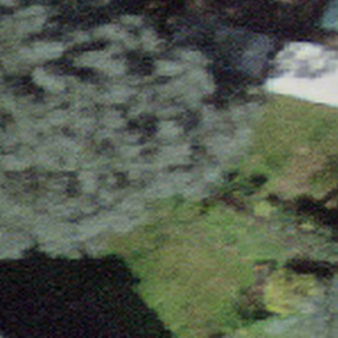
Label: other